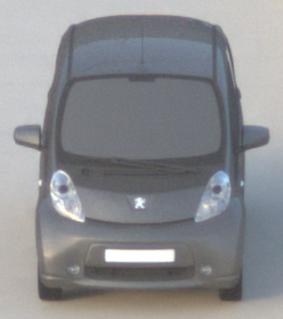
Make: Peugeot
Model: iOn
Detailed model: iOn
Model produced from: 2010/12
Model produced until: 2013/02
Doors: 5
Color: gray
Road condition: dry road
Daytime: sunrise or sunset
Contrast: low contrast